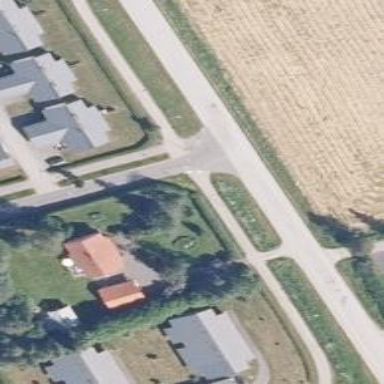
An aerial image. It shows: Uncontrolled road crossing.